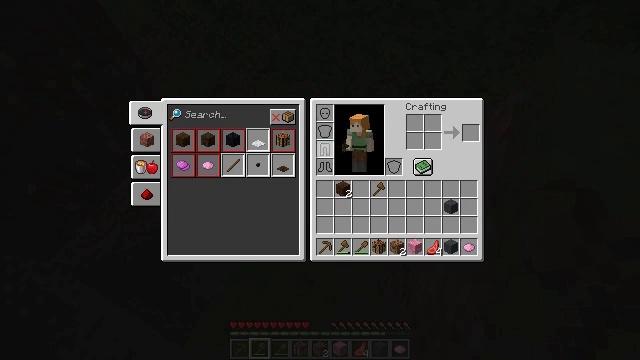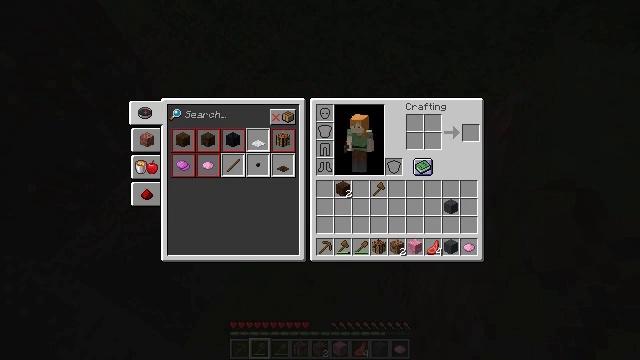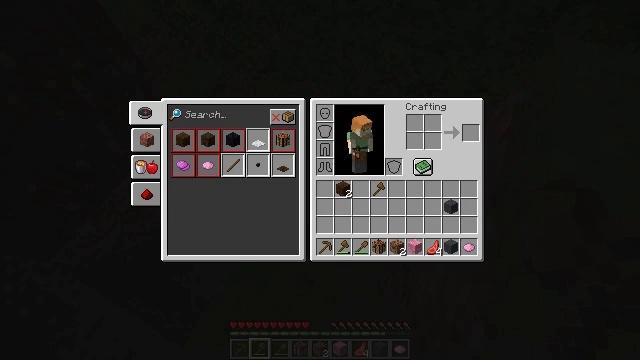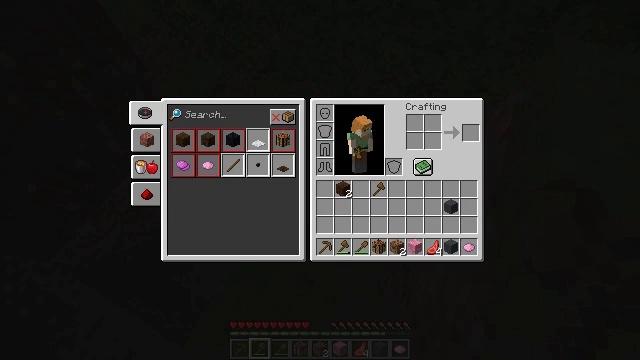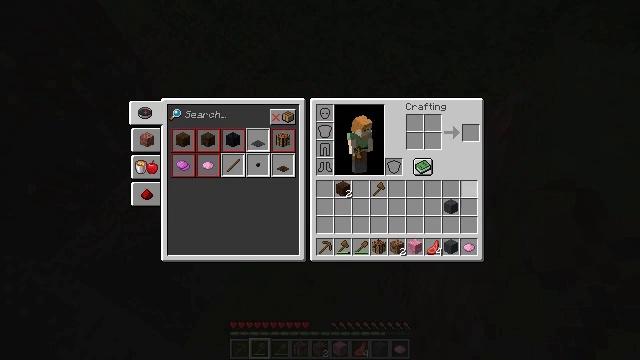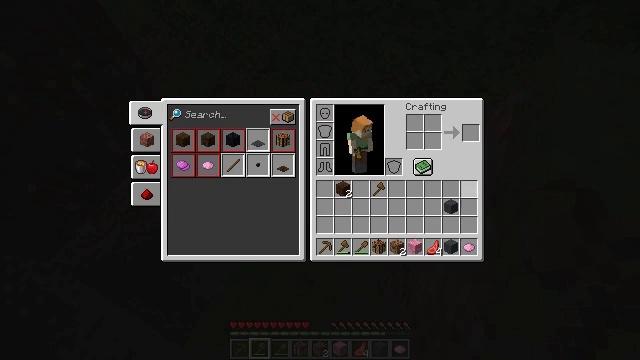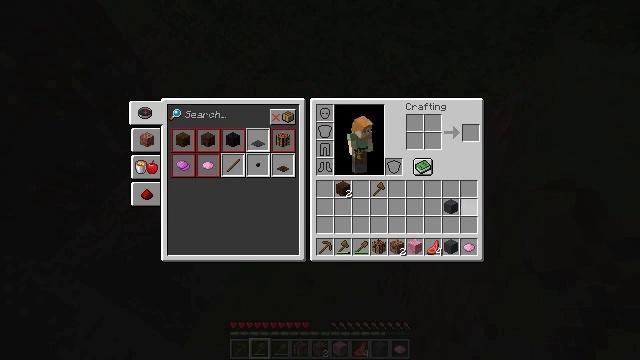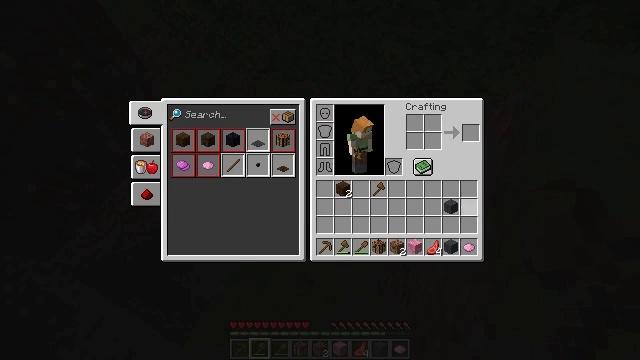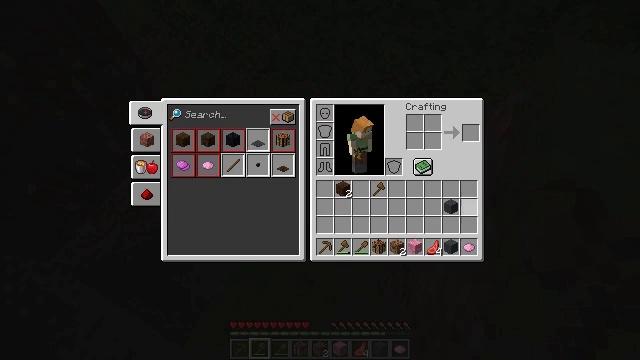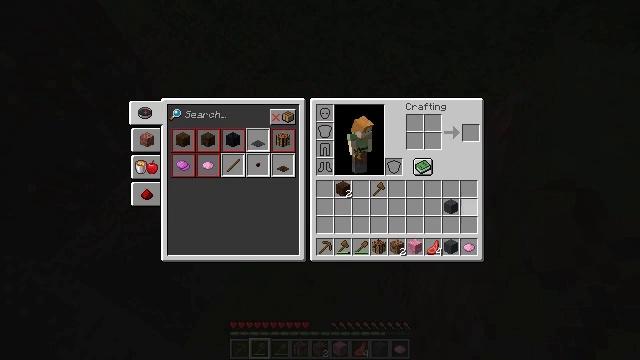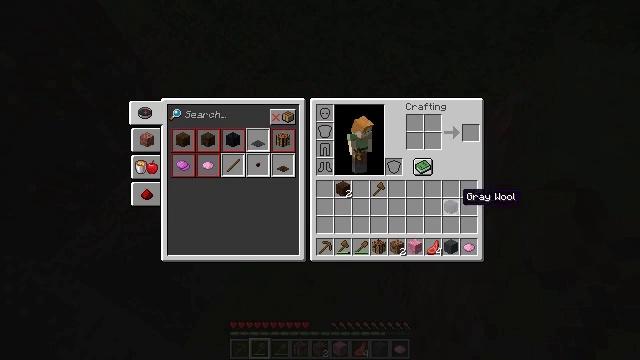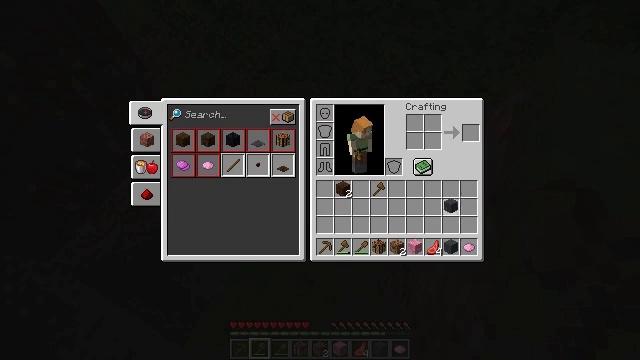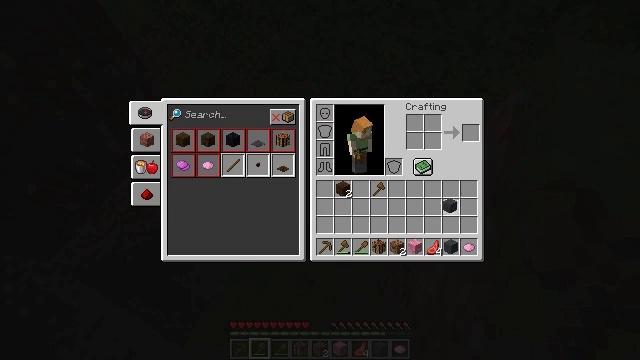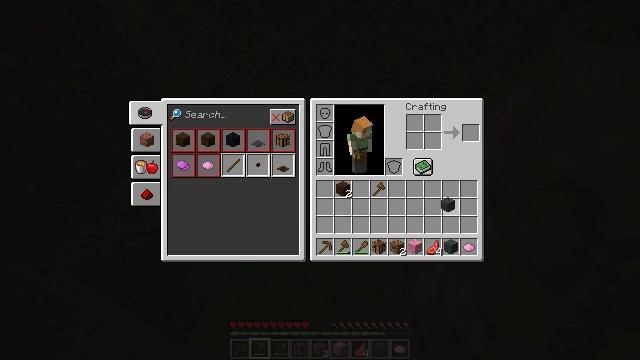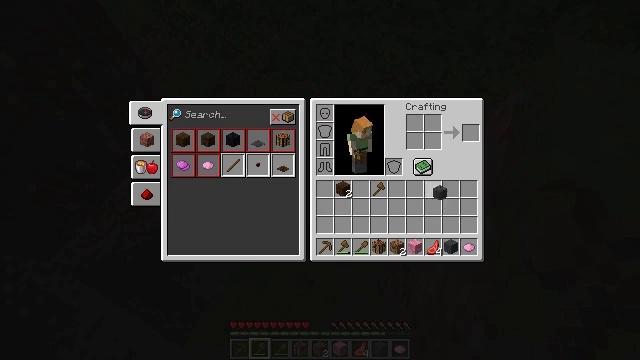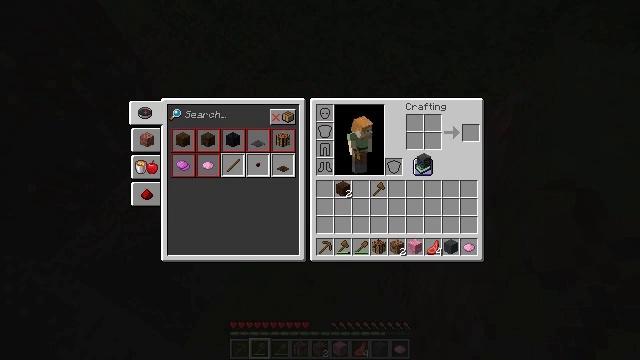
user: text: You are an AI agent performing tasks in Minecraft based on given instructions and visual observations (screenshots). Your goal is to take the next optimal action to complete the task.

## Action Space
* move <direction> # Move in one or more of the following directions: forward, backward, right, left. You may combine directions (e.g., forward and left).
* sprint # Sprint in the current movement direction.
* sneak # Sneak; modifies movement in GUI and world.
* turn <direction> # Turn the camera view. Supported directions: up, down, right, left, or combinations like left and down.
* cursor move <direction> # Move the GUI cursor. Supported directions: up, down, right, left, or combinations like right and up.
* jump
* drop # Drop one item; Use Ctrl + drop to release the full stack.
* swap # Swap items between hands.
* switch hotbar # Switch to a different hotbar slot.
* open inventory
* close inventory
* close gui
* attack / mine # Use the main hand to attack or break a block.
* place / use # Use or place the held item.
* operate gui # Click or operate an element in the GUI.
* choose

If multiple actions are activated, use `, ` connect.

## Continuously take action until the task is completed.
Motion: motion action
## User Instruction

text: Harvest the peony for decoration.
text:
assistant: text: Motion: cursor move right and down
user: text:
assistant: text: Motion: cursor move right and down
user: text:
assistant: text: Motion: no_op
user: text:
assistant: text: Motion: no_op
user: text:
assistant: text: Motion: cursor move down
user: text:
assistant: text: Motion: cursor move down
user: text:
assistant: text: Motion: no_op
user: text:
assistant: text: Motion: no_op
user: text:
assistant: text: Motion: no_op
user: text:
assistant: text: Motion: no_op
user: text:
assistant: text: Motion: operate gui
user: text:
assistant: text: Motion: operate gui
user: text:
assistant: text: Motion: operate gui
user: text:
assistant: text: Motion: cursor move left and up
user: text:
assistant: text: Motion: cursor move left and up
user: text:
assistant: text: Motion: cursor move left and up
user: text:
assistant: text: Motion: no_op
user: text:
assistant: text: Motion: no_op
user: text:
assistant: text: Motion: no_op
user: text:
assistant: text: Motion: operate gui
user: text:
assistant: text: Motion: operate gui
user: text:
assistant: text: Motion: no_op
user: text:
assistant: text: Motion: no_op
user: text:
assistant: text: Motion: cursor move down
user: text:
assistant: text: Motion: cursor move down
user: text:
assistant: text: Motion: cursor move down
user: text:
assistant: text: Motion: cursor move right and down
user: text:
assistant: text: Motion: cursor move down
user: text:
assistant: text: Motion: no_op
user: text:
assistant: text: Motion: no_op